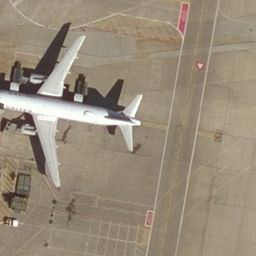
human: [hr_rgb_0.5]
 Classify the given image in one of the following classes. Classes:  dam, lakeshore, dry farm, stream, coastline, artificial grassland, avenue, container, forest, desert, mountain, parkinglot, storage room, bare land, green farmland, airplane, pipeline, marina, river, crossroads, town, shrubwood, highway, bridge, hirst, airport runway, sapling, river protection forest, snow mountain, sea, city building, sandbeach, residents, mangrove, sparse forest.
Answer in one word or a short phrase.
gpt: airplane